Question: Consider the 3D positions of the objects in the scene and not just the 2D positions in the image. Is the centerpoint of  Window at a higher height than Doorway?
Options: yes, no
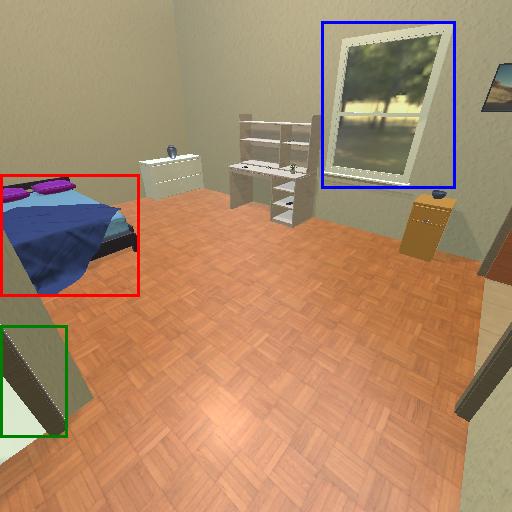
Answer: yes